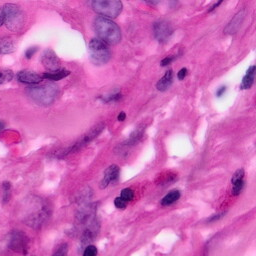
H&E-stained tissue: Pancreatic